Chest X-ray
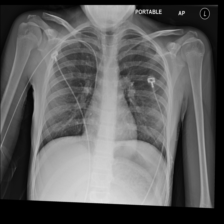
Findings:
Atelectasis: negative
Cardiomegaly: negative
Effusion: negative
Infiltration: negative
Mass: negative
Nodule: negative
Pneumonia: negative
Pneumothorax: negative
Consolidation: negative
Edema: negative
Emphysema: negative
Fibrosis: negative
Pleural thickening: negative
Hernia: negative